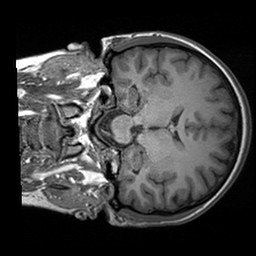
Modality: T1w
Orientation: coronal
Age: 25
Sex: female
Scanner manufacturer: siemens
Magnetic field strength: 3 T
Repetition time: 1.6 s
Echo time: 0.00238 s